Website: lowes
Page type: stored-credit-cards
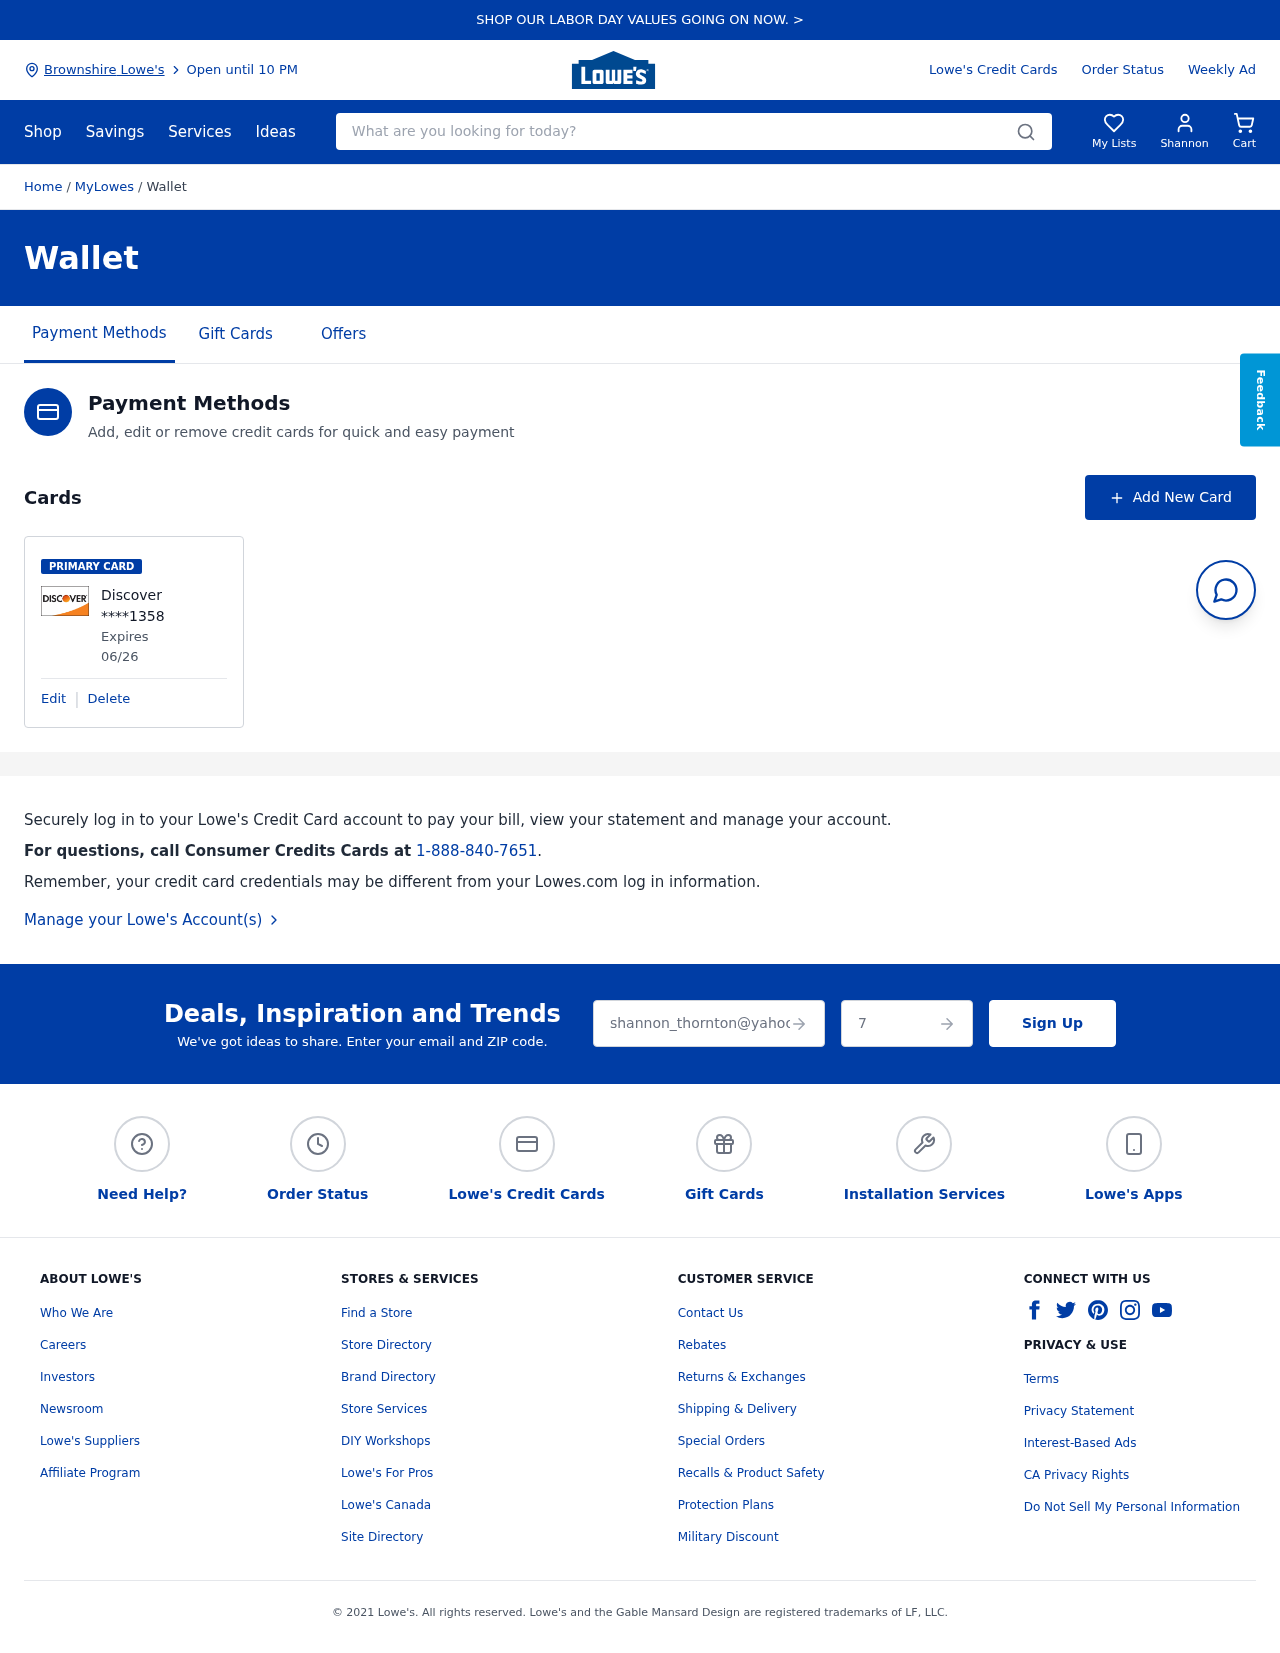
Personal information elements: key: PII_CARD_EXPIRY
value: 06/26
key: PII_CARD_LAST4
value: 1358
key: PII_CARD_TYPE
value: Discover
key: PII_CITY
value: Brownshire Lowe's
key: PII_EMAIL
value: shannon_thornton@yahoo.com
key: PII_FIRSTNAME
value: Shannon
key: PII_POSTCODE
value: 71823
Search elements: key: HEADER_SEARCH
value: What are you looking for today?